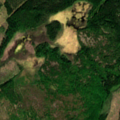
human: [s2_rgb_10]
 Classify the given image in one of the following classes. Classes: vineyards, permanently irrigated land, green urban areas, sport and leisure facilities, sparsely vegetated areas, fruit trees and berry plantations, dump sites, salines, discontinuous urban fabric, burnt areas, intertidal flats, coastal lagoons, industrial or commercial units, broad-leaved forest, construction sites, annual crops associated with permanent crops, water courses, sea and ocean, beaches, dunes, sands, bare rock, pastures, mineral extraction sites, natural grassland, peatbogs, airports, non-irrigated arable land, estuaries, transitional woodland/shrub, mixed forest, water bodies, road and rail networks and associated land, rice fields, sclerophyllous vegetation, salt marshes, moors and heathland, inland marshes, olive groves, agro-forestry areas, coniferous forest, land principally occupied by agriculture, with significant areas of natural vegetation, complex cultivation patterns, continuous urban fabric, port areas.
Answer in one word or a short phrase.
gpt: coniferous forest, transitional woodland/shrub